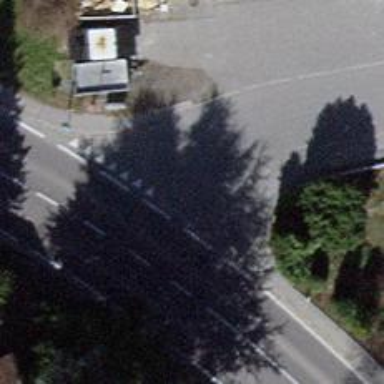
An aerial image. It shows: Road with "give way" sign.